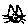
Label: cat